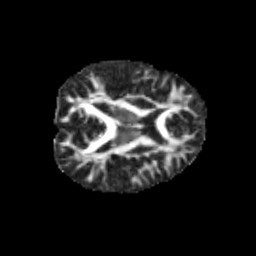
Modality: FA
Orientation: axial
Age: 13
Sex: male
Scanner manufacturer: siemens
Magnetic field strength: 3 T
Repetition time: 3.8 s
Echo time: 0.07 s